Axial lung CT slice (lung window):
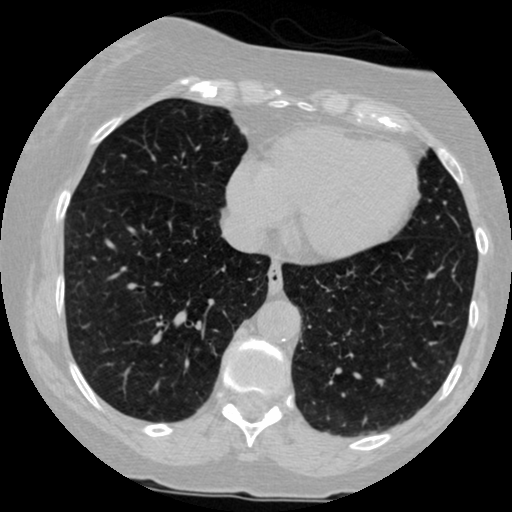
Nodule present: no